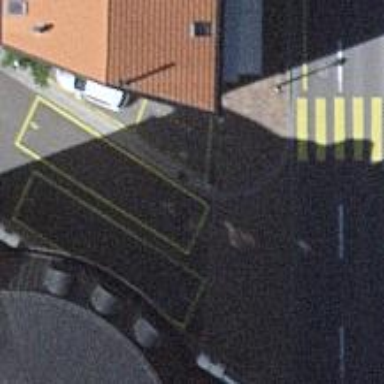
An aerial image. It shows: Public transport stop position.